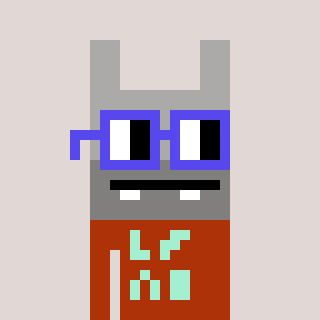
a pixel art character with square blue glasses, a rabbit-shaped head and a hotbrown-colored body on a warm background